Brain MRI, t2w sequence, axial 2D slice.
Patient: age 26, sex F, weight 78 kg, height 1.78 m
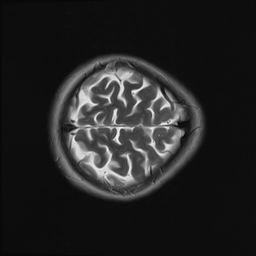